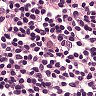
Metastatic tissue present: no